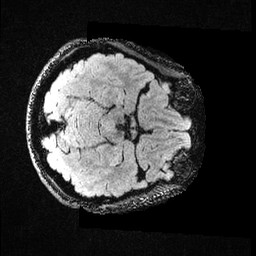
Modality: FLAIR
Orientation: axial
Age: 42
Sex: female
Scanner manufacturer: ge
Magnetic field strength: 3 T
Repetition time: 4.802 s
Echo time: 0.1163 s